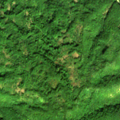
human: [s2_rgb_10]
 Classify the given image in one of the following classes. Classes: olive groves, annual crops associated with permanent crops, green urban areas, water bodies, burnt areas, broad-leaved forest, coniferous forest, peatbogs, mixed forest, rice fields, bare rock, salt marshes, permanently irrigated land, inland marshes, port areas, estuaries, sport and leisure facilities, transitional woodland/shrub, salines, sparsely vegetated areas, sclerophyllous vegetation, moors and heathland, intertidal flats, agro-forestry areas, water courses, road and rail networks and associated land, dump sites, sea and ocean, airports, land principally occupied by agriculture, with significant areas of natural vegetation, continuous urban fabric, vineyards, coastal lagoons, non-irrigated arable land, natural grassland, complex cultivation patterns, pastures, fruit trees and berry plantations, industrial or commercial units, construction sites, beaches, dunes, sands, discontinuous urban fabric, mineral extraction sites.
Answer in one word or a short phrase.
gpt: broad-leaved forest, transitional woodland/shrub